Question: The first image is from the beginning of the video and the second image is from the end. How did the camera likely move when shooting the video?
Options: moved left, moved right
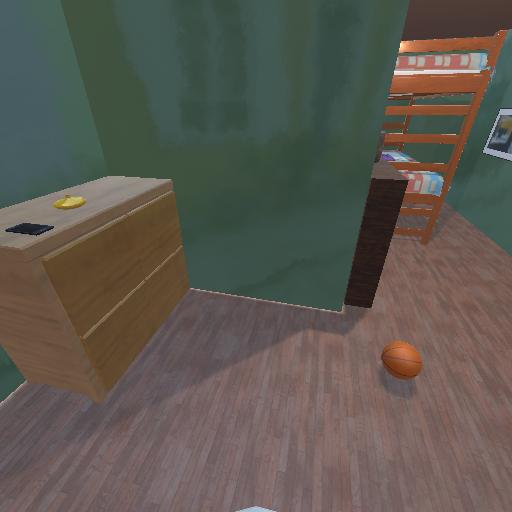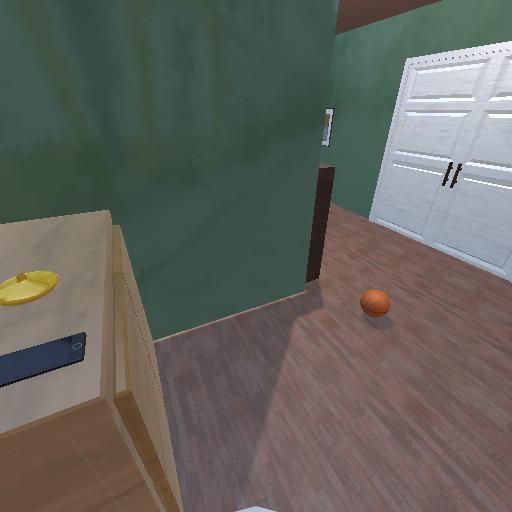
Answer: moved left